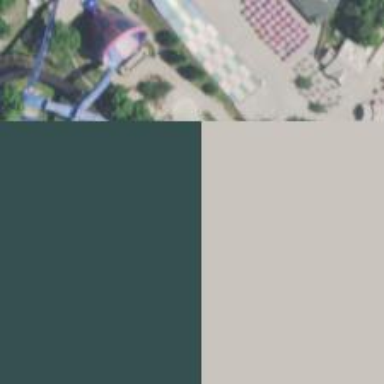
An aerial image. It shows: Water slide attraction.